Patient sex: F
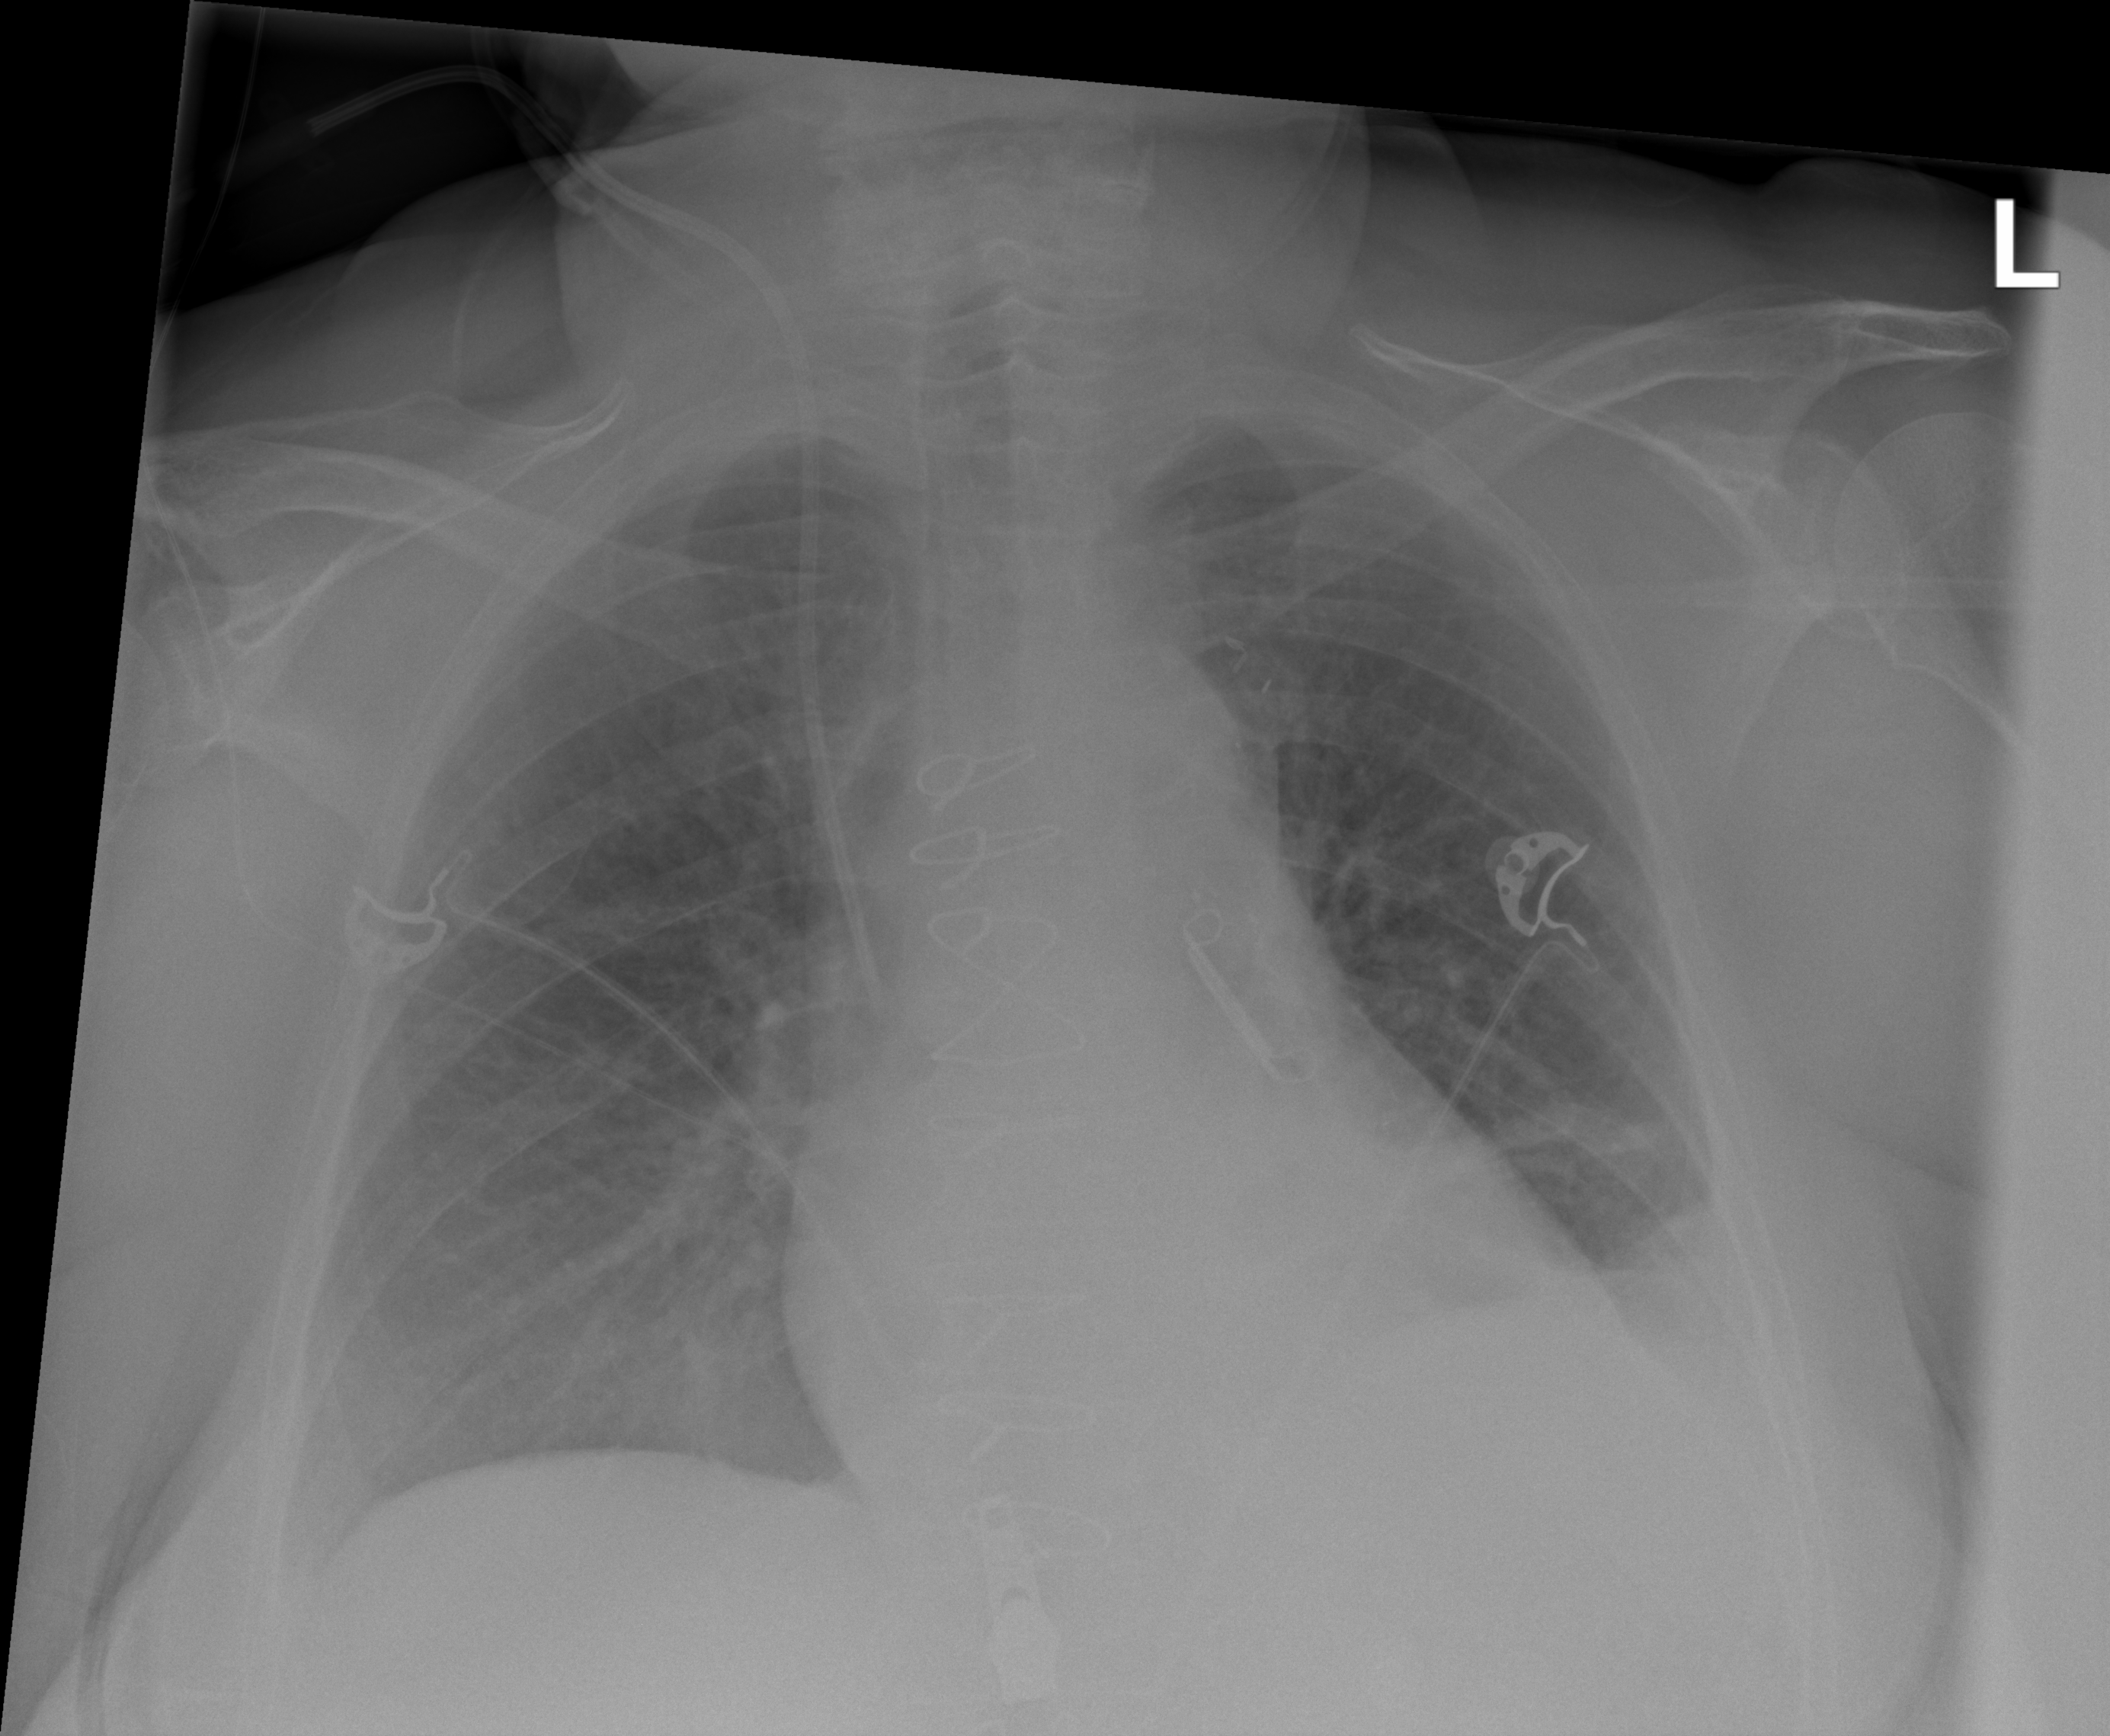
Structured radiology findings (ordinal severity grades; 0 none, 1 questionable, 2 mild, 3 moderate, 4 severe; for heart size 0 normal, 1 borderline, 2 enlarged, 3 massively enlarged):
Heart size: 1
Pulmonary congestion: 3
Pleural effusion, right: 2
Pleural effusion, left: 2
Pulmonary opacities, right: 0
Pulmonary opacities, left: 0
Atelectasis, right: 2
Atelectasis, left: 3